Interaction volume radius: 5 \u00c5
Interaction volume height: 30 \u00c5
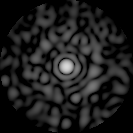
Disorder parameter: 0.8605